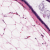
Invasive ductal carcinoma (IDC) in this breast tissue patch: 0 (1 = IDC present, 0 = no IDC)